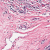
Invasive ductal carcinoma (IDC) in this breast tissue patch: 0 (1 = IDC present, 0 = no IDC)